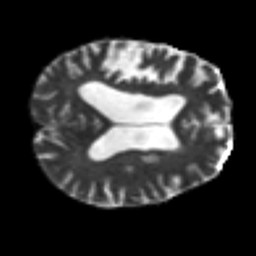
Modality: T2w
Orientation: axial
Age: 56
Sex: male
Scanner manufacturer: siemens
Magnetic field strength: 3 T
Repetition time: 7.3 s
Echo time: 0.087 s